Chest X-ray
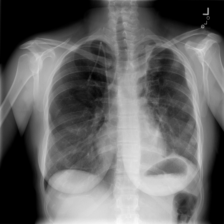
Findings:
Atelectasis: negative
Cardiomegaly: negative
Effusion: negative
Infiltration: negative
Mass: negative
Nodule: negative
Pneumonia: negative
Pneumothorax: negative
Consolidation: negative
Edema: negative
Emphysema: negative
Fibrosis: negative
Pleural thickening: negative
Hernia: negative